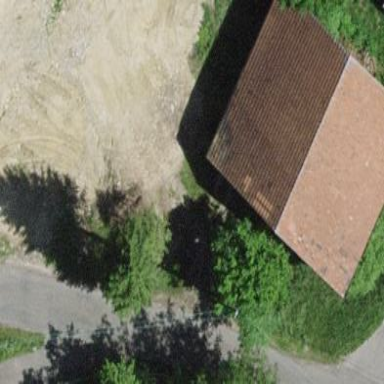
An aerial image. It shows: Rural barn.